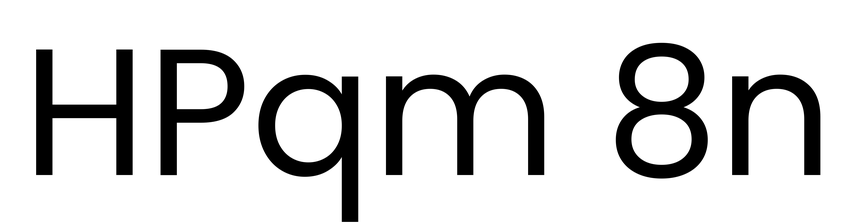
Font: Poppins-Regular